Question: I'm trying to make a page without the opacity css stuff, but with a transparant image over all the text and images. Only, i can't get the background over the text.
CSS:
'''
background-image: url('spotlight.png');
width: 100%;
height: 100%;
position: absolute;
top: 0;
left: 0;
z-index: 100;
'''
And HTML simple:
'''
<div class="darkLayer"></div>
'''
Result:

Thanks!
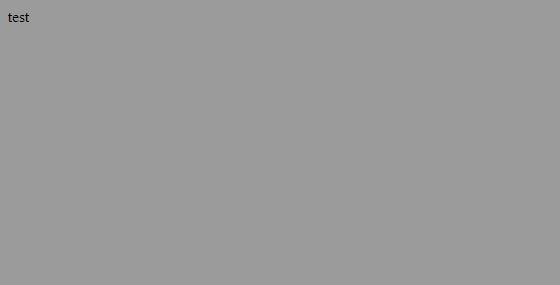
Answer: If you want the png overlay over in the page, you need to have your overlay div empty of all content, and increase z-index to something like 20000 or whatever.
Although, I'm not 100% sure what you are trying to do.
But it does beat css in terms of cross-browser compatiblity, I think.
Yes, .